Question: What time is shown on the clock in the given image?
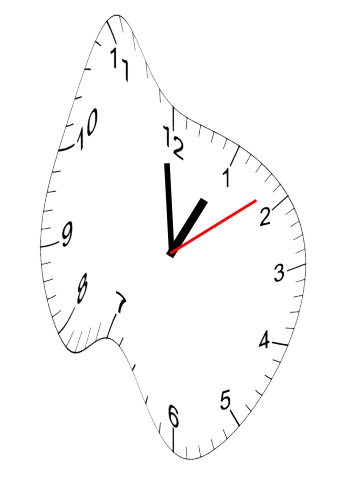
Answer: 12:59:09